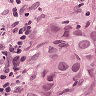
Metastatic tissue present: yes